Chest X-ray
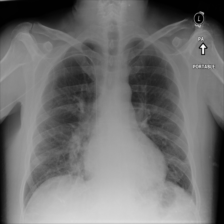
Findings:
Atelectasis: positive
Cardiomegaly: negative
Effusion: negative
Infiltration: positive
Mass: negative
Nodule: negative
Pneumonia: negative
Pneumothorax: negative
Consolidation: negative
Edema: negative
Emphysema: negative
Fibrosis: negative
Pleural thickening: negative
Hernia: negative